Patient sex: F
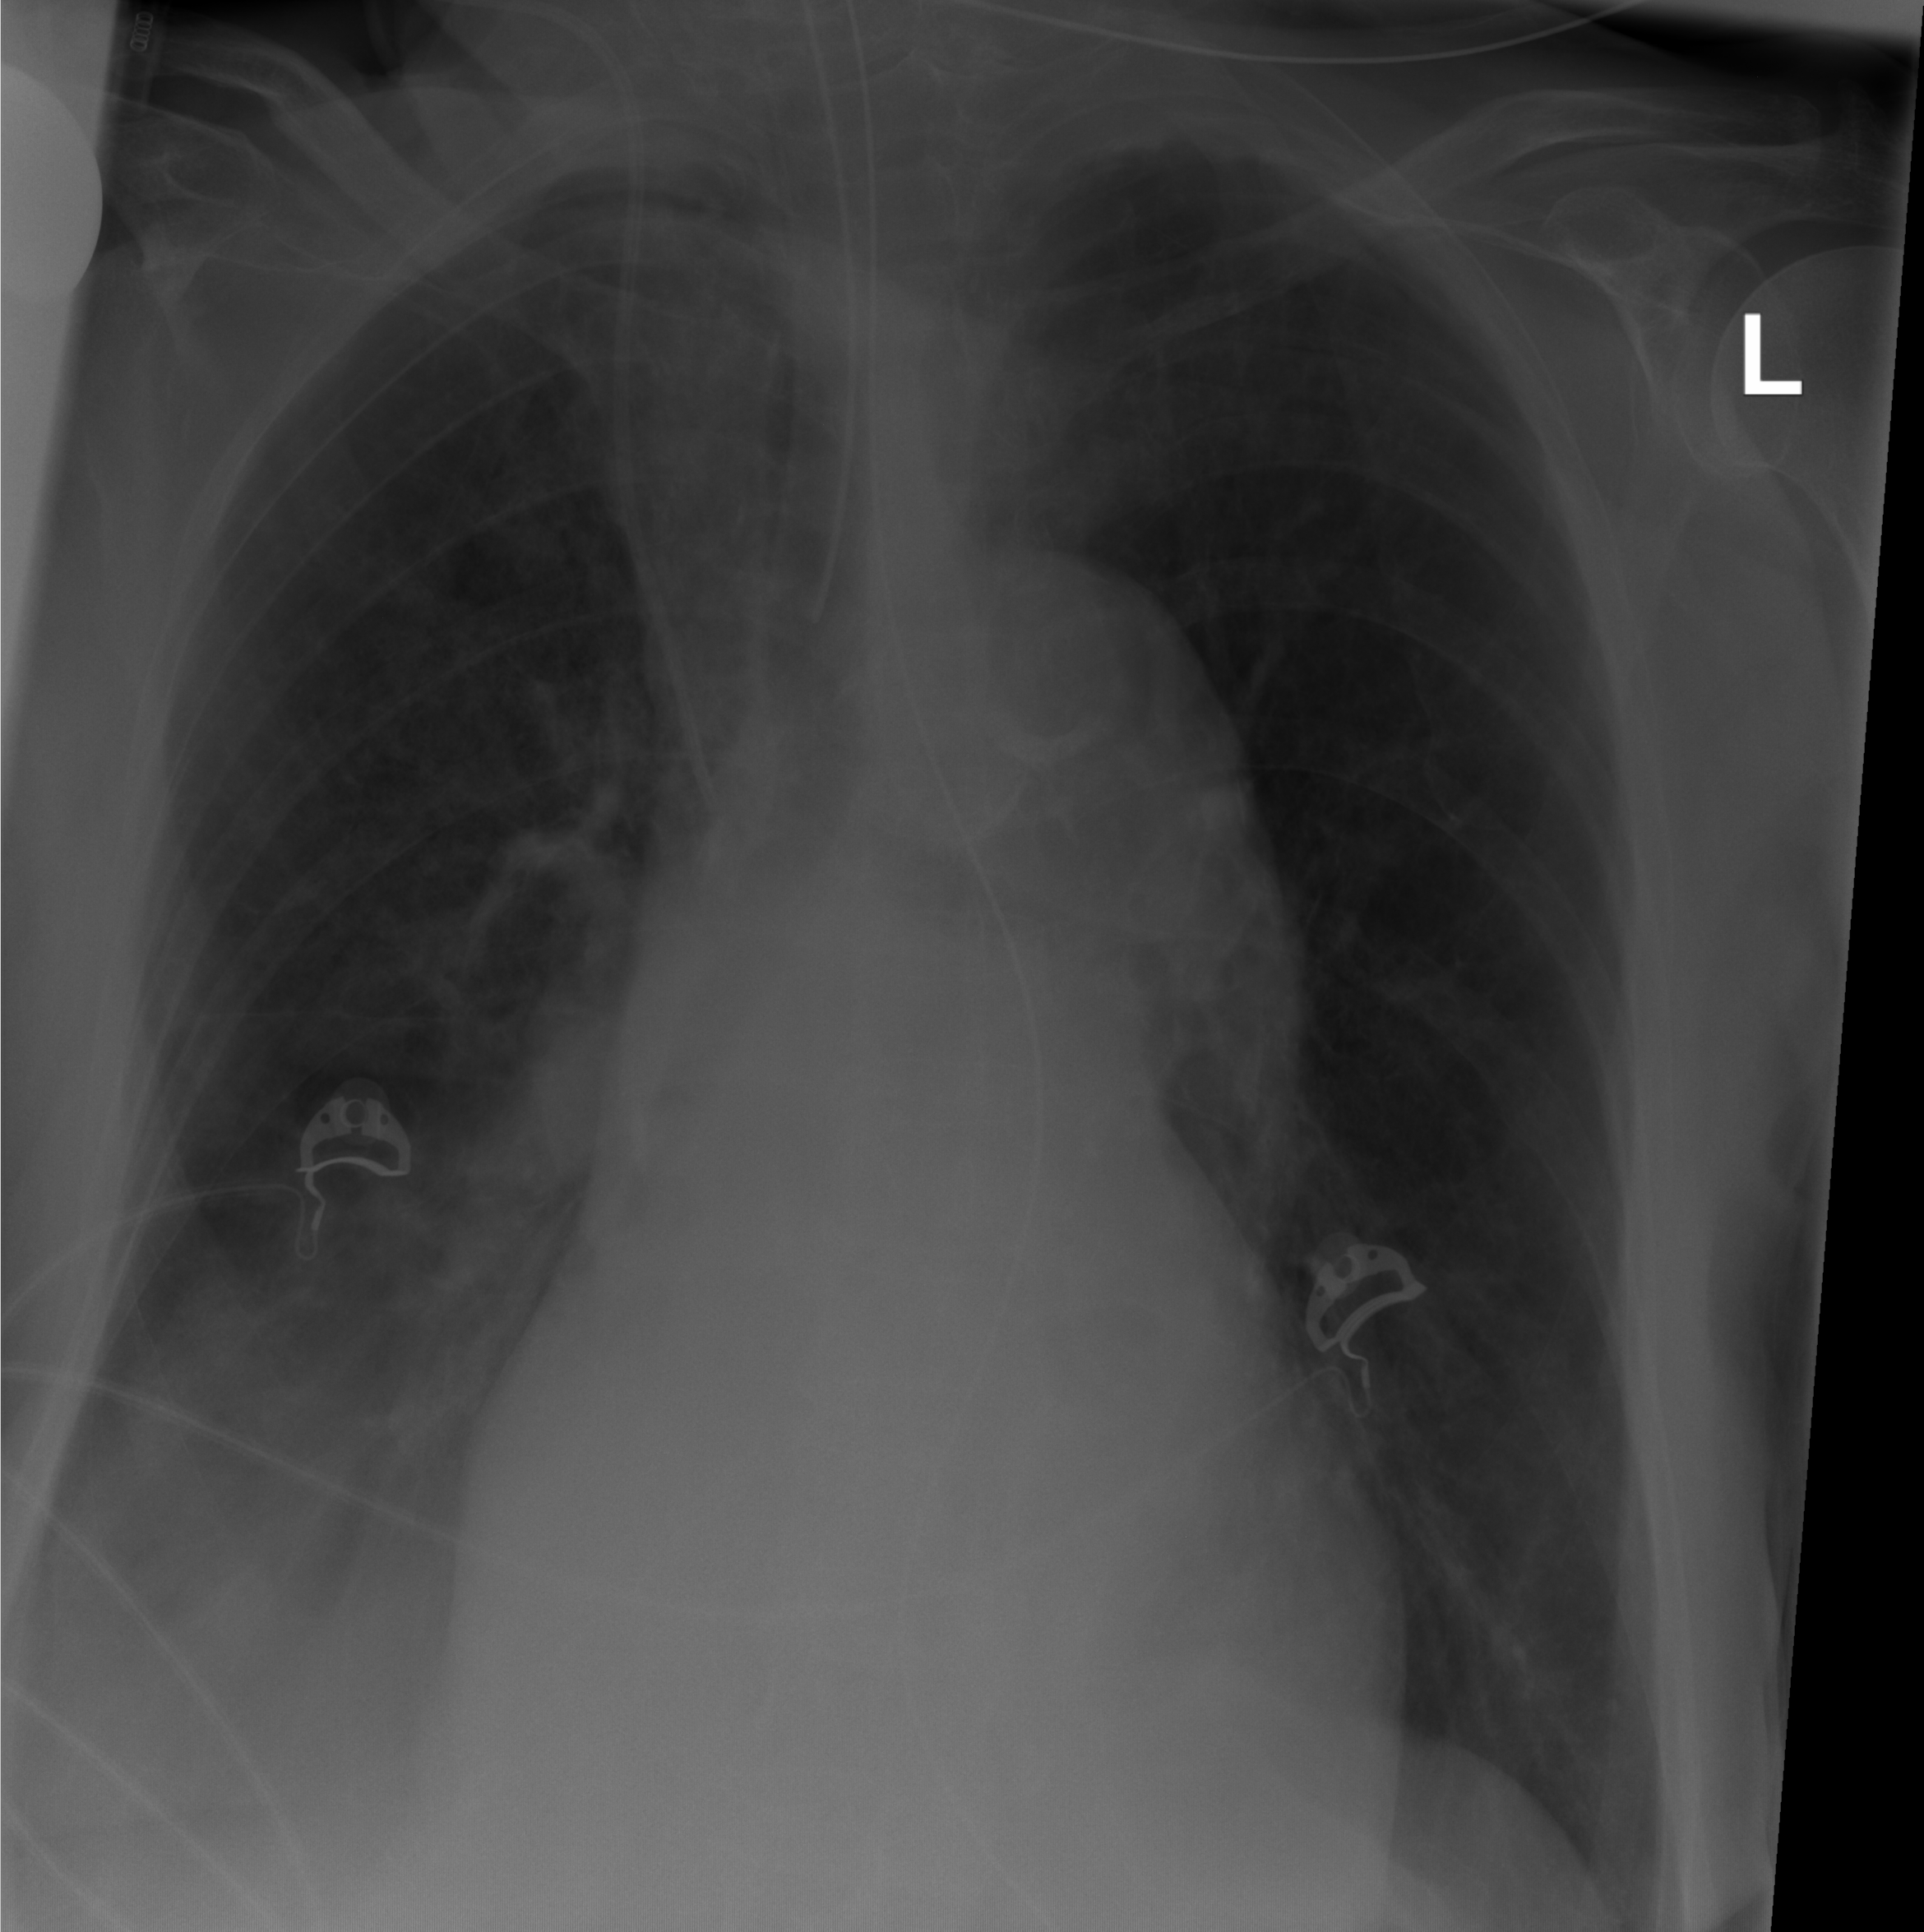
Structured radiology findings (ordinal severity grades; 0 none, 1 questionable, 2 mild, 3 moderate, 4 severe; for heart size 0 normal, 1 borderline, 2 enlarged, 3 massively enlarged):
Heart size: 1
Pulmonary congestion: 0
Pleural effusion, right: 2
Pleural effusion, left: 0
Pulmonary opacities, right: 2
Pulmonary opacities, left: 0
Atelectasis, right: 2
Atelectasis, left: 0